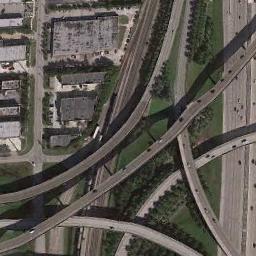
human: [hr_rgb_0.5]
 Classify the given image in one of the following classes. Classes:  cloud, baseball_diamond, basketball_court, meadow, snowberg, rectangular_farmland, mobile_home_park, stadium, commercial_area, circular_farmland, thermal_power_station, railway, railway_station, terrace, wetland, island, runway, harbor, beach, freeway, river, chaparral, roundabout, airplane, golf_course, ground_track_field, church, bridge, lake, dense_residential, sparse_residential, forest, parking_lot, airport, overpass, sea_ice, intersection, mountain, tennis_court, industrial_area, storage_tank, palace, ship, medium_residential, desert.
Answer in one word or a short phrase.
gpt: overpass